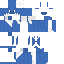
A male skeleton skin with dark skin, wearing brown helmet dressed in a blue armor chest and blue pants, featuring a closed mouth.